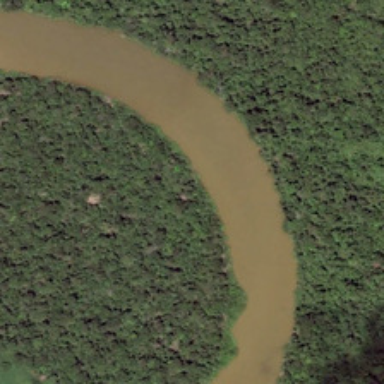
The stretch of turbid saddle shaped river is across the forest .